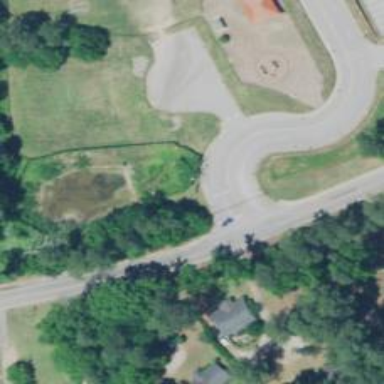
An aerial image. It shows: Service road leading to elementary school property.